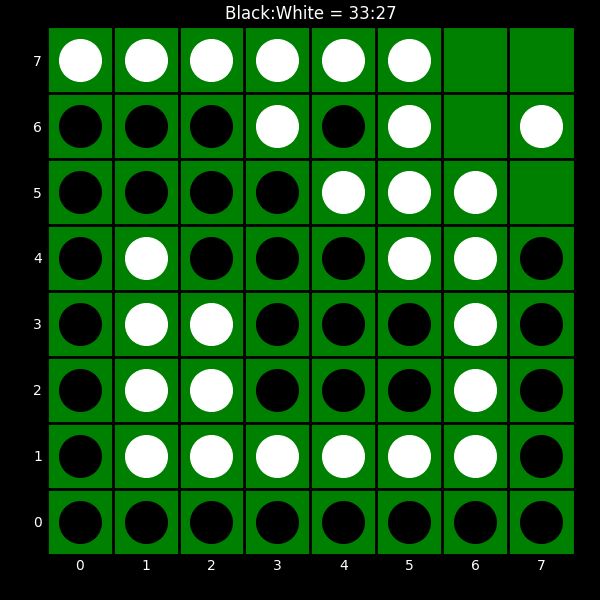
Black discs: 33
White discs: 27